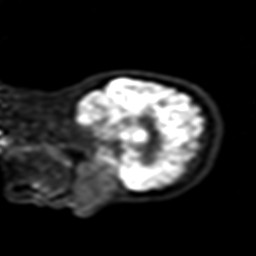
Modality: PET
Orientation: sagittal
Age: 36
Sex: female
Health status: ill